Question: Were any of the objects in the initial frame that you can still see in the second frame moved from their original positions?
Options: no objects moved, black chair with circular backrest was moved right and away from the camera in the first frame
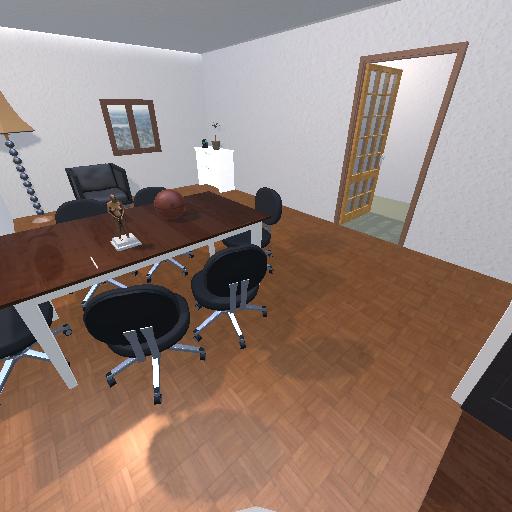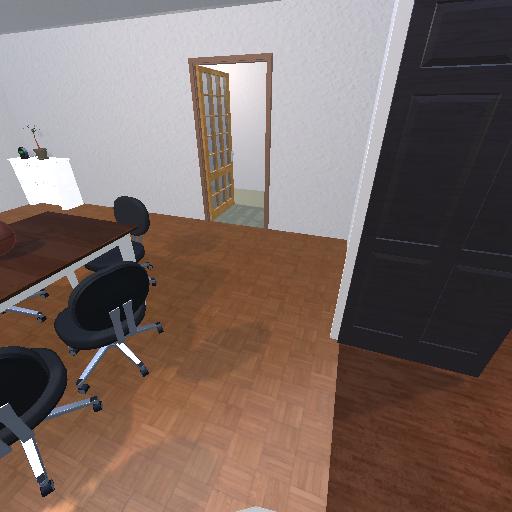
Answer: no objects moved